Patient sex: M
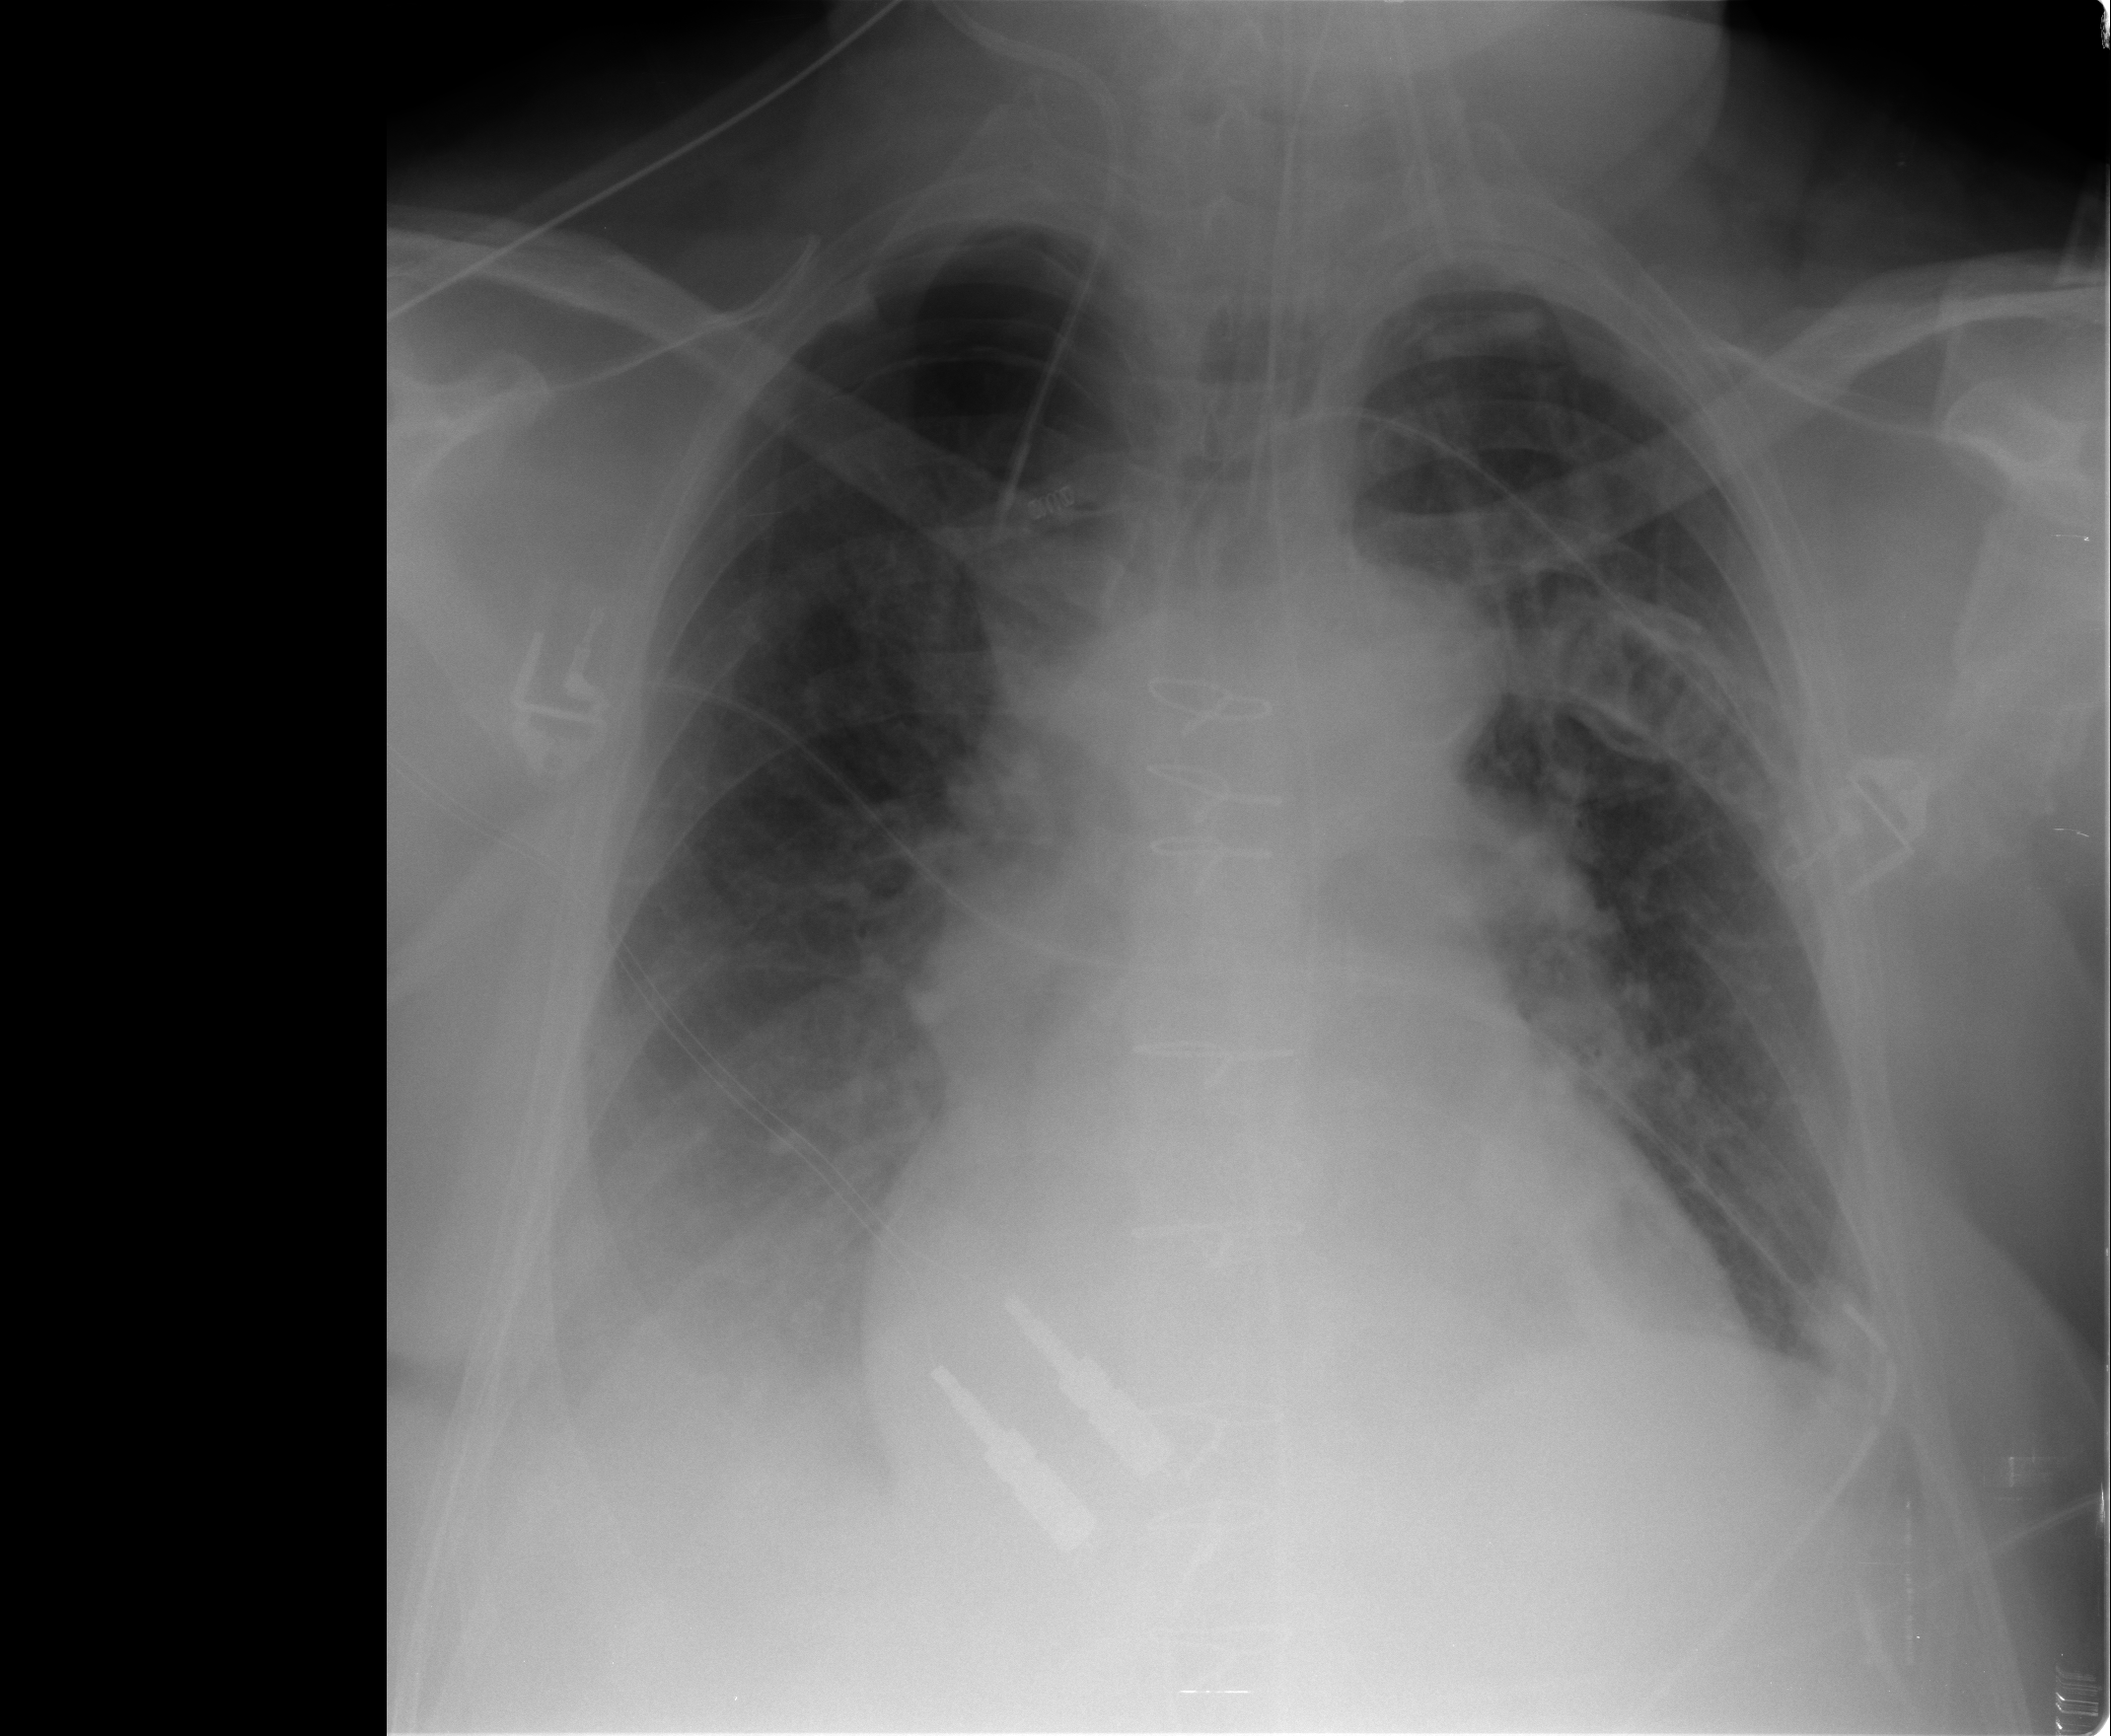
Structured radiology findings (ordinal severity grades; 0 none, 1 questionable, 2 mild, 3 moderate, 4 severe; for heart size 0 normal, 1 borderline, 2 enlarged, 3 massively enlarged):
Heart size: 0
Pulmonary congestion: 1
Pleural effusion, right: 2
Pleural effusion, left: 0
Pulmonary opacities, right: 0
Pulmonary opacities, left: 0
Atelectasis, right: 2
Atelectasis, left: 2